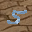
Label: 5